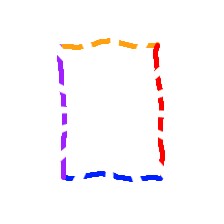
Shape: rectangle